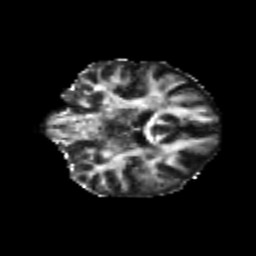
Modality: FA
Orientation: coronal
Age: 24
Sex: female
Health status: healthy
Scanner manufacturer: philips
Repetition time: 7.389 s
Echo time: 0.08599 s